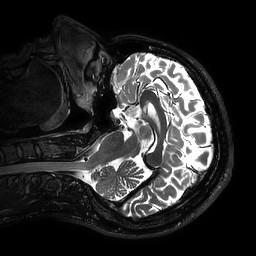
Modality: T2w
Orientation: axial
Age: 26
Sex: male
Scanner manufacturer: philips
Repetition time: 2.5 s
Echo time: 0.331 s